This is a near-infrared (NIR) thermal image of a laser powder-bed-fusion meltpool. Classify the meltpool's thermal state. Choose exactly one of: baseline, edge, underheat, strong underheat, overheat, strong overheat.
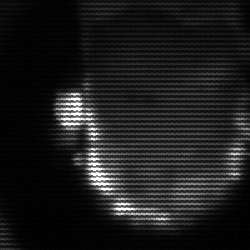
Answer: baseline